Question: Count the number of objects in the diagram.
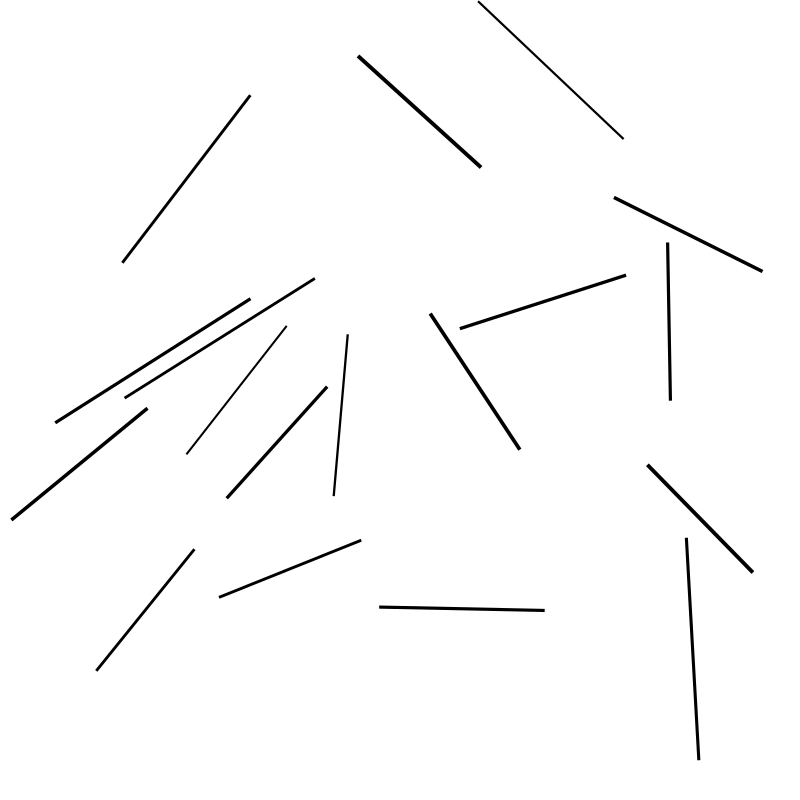
Answer: 18